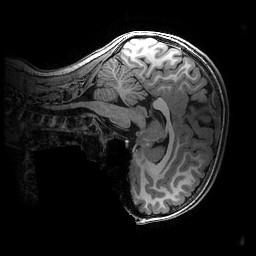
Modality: T1w
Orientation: sagittal
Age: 11
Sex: female
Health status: ill
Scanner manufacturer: ge
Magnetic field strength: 3 T
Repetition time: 0.007664 s
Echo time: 0.00342 s